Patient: sex M, age 35
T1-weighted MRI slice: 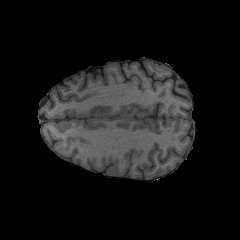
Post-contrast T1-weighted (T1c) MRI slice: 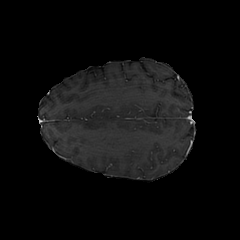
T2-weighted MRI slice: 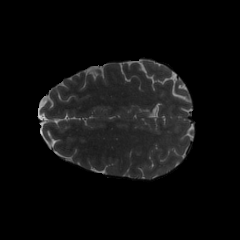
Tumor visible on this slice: no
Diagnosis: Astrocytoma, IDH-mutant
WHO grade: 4